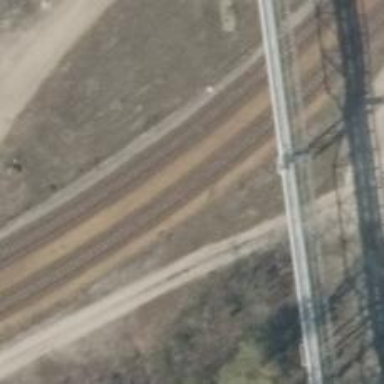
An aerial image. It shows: Railway yard.